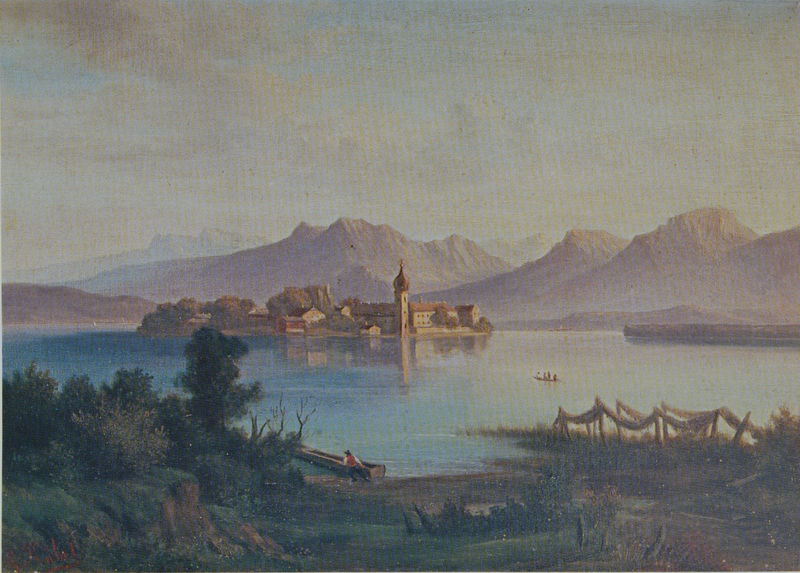
Titel: Chiemsee mit Fraueninsel
Künstler: Georg Köbel
Institution: Privatbesitz
Schlagwörter: baum, berg, blau, blätter, dunkel, himmel, mann, schatten, wasser, wolken, bäume, grün, kirchturm, landschaft, menschen, see, stadt, ufer, äste, abend, braun, grau, hell, hintergrund, holz, hut, licht, männer, weiss, dach, gebäude, gras, rot, wiese, mensch, ast, dämmerung, erde, horizont, häuser, morgen, nass, natur, pfähle, spiegelung, strauch, zweige, brücke, busch, büsche, gewässer, kirche, sonne, sträucher, boden, insel, personen, tal, wald, zart, boot, boote, kahn, turm, hellblau, schiff, segel, ruhe, trocknen, spiegelbild, fischer, netze, abhang, lehm, berge, gebirge, gipfel, dorf, dächer, bergkette, dunst, nebel, stille, staffage, steg, rudern, stimmung, weste, abendstimmung, zwiebel, bayern, kloster, zwiebelturm, alpen, schweiz, täler, österreich, oberbayern, reflektion, chiemsee, fähre, fischerei, gebirgssee, abenddämmerung, netz, schieben, wasserspiegel, fischernetze, königssee, st. bartholomä, schroff, shilouette, nachen, fährmann, überfahrt, kloser, wasserfläche, morgendämmerung, dorg, dämmrig, frauenchiemsee, früh, frühe, herrenchiemsee, kirchsturmspitze, oberbasern, trockengestell